Question: I've created a c# .net(4.5) command line application.
This application does nothing, but stay open:
'''
class Program
{
static void Main(string[] args)
{
Console.WriteLine("started");
Console.ReadLine();
}
}
'''
If i navigate to this file in explorer, i can rename it with F2 while the program is running.
If i try to delete it, a message is shown:

I can understand that it is not possible to delete a loaded assembly. Move the loaded assembly from one folder to another doesn't work either.
But why can it be renamed?
Is this intended?
Is there a use case to rename an existing/loaded assembly?
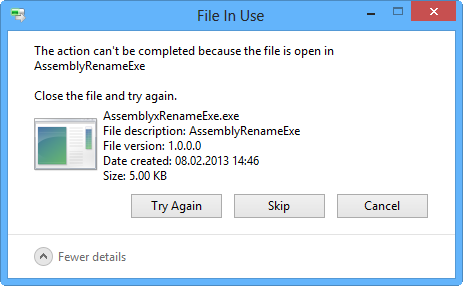
Answer: Files are represented in the file system by two major structures. First is the , it stores metadata about the file. Like the file name, size, attributes and time stamps. Next is the chain of clusters that store the file data.
Loading an assembly causes a memory mapped file to be created for the assembly. An optimization, it ensures that you only pay for the parts of the assembly you'll actually use. The file data won't be read into RAM until it is actually needed. A core feature of a demand-paged virtual memory operating system like Windows.
The memory mapped file puts a lock on the file to ensure the file cannot be changed by another process. That would be disastrous, the data in RAM would not match the data in the file anymore. Locks in Windows only protect the file , not the for the file. Or in other words, you can still modify the directory entry for the file, as long as that doesn't also modify the file data.
So renaming the file is not a problem, that only modifies the directory entry. Even moving the file from one directory to another is not a problem, that only changes the location of the directory entry, it doesn't modify the file data as long as file is large enough to require clusters. Moving the file from one drive to another is a problem since that requires a copy that also deletes the original file data. Deleting the file is not possible, that also deletes the file data.